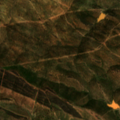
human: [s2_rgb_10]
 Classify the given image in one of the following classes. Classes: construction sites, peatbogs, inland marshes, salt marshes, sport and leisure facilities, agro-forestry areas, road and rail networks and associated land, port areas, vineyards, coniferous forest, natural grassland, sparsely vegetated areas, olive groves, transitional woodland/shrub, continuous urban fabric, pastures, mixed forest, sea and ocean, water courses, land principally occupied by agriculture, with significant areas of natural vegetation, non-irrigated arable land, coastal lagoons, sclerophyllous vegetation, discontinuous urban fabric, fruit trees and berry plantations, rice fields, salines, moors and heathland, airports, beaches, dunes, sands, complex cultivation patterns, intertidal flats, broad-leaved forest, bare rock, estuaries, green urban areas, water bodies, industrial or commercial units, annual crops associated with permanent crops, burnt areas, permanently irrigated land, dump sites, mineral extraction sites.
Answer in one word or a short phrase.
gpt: non-irrigated arable land, sclerophyllous vegetation, transitional woodland/shrub